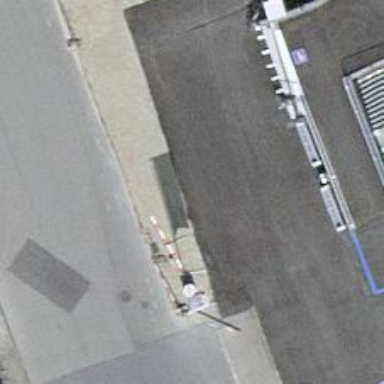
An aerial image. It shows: Road with steps.